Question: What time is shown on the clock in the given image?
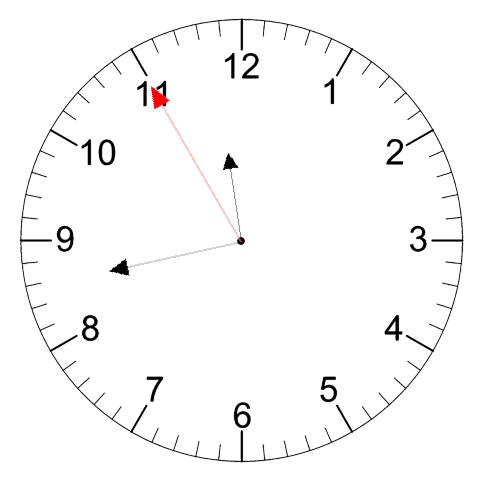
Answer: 11:42:55